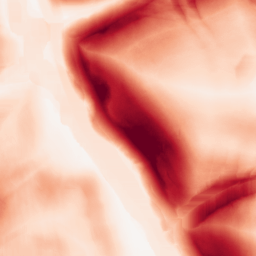
Category: morphological
Decomposition family: morphological_square
Decomposition parameters: operation: gradient
size: 20
Upsampling method: bspline
Upsampling parameters: scale: 4
Upsampling scale: 4